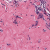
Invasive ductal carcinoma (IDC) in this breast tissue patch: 0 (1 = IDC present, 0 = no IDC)